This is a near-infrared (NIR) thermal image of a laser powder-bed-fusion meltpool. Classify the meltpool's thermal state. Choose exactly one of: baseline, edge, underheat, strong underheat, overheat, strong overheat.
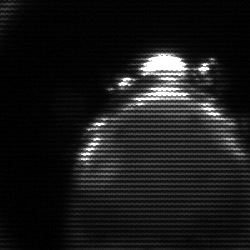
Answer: edge